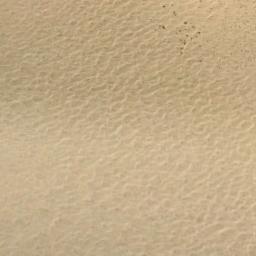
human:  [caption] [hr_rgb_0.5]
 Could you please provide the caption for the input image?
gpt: The desert has yellow sand and some scaly dunes and the desert terrain is flat .

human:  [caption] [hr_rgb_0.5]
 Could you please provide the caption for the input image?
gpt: The desert is full of yellow sand .

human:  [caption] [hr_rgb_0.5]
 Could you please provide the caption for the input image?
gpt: This is a yellow desert with wavy stripes .

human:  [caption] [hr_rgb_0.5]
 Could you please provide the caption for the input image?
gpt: The textures in the desert is very clear .

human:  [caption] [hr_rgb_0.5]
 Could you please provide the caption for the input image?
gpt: A yellow desert with patterned stripes .